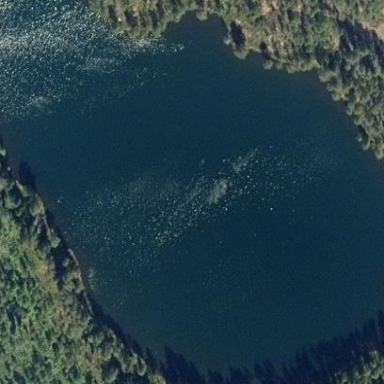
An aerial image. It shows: Lake with natural water.